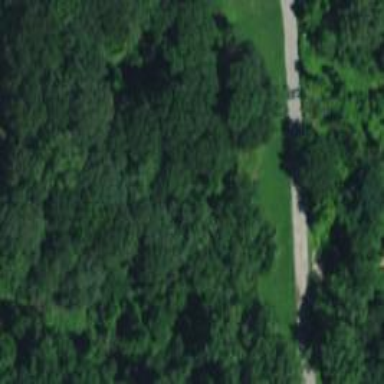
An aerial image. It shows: Disc golf hole.